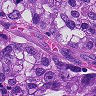
Metastatic tissue present: yes